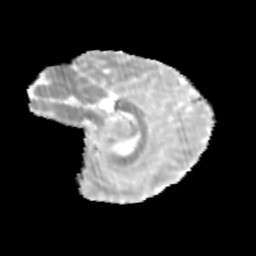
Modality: MD
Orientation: sagittal
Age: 9
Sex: female
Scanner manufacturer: siemens
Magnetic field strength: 3 T
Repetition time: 3.8 s
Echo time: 0.07 s